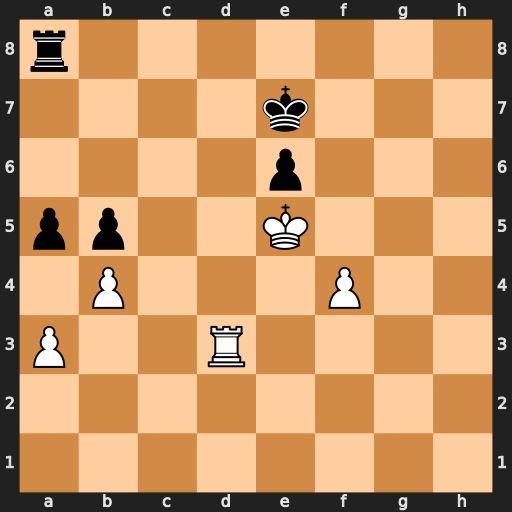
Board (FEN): r7/4k3/4p3/pp2K3/1P3P2/P2R4/8/8
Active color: w
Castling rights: -
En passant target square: -
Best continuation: Rh3 Ra6 Rh7+